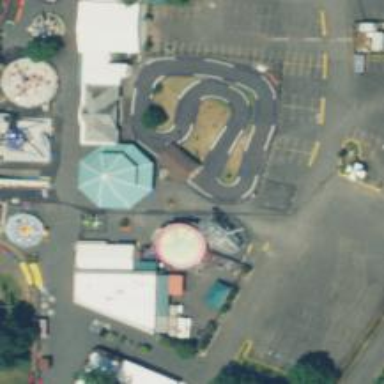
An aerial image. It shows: Asphalt raceway designed for motor sports.